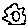
Label: sun